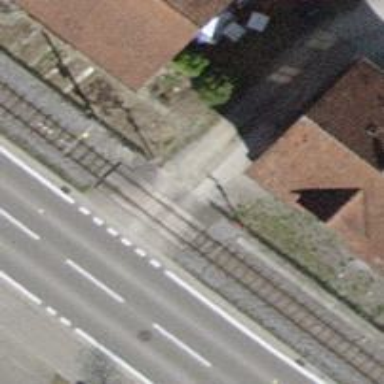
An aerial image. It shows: Railway level crossing.